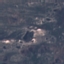
Land use / land cover class: HerbaceousVegetation